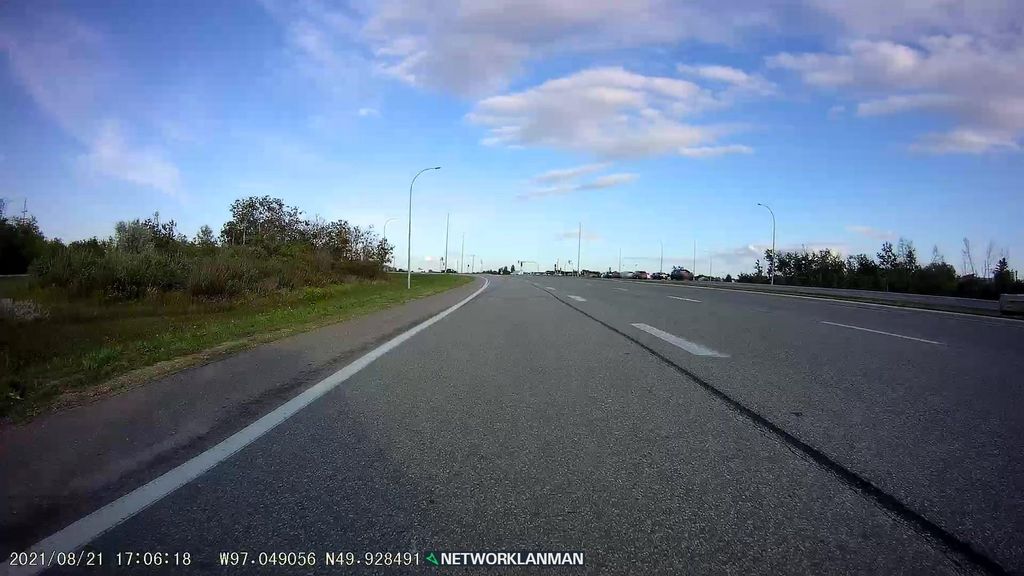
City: winnipeg